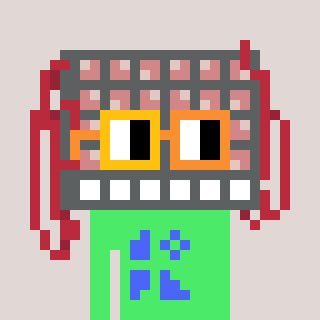
a pixel art character with square yellow and orange glasses, a turing-shaped head and a teal-colored body on a warm background